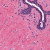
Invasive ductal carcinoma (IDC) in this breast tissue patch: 0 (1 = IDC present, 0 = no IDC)